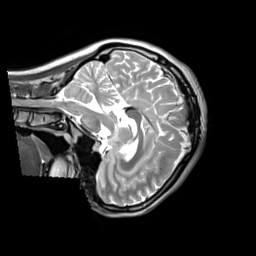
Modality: T2w
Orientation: sagittal
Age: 21
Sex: female
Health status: ill
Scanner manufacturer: siemens
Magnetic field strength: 3 T
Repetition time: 2.8 s
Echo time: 0.326 s